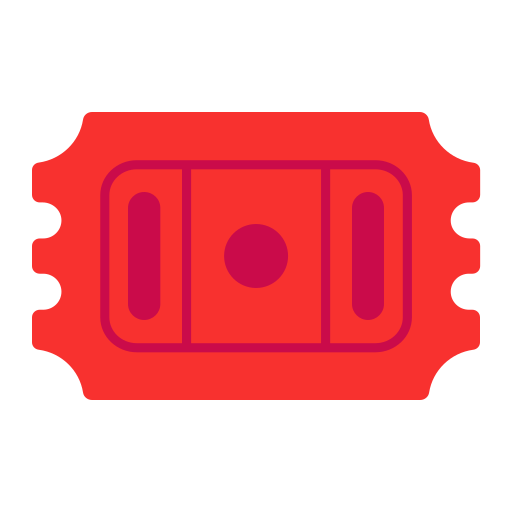
admission tickets flat